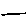
Label: line